Question: I would like to copy the error how is shown in the Image below. I did this very quickly with Eclipse putting simply the cursor above

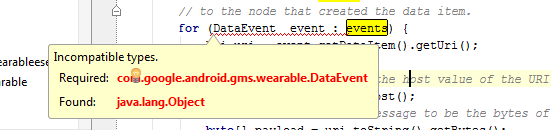
Answer: You can Copy Error Message By click on the part of line that error happened, you can seeing error message on status bar, then Right Click On The Left Of Status bar and select copy.
<URL>
Also, You can run application and copy error by right click on error of message toolbar
<URL>